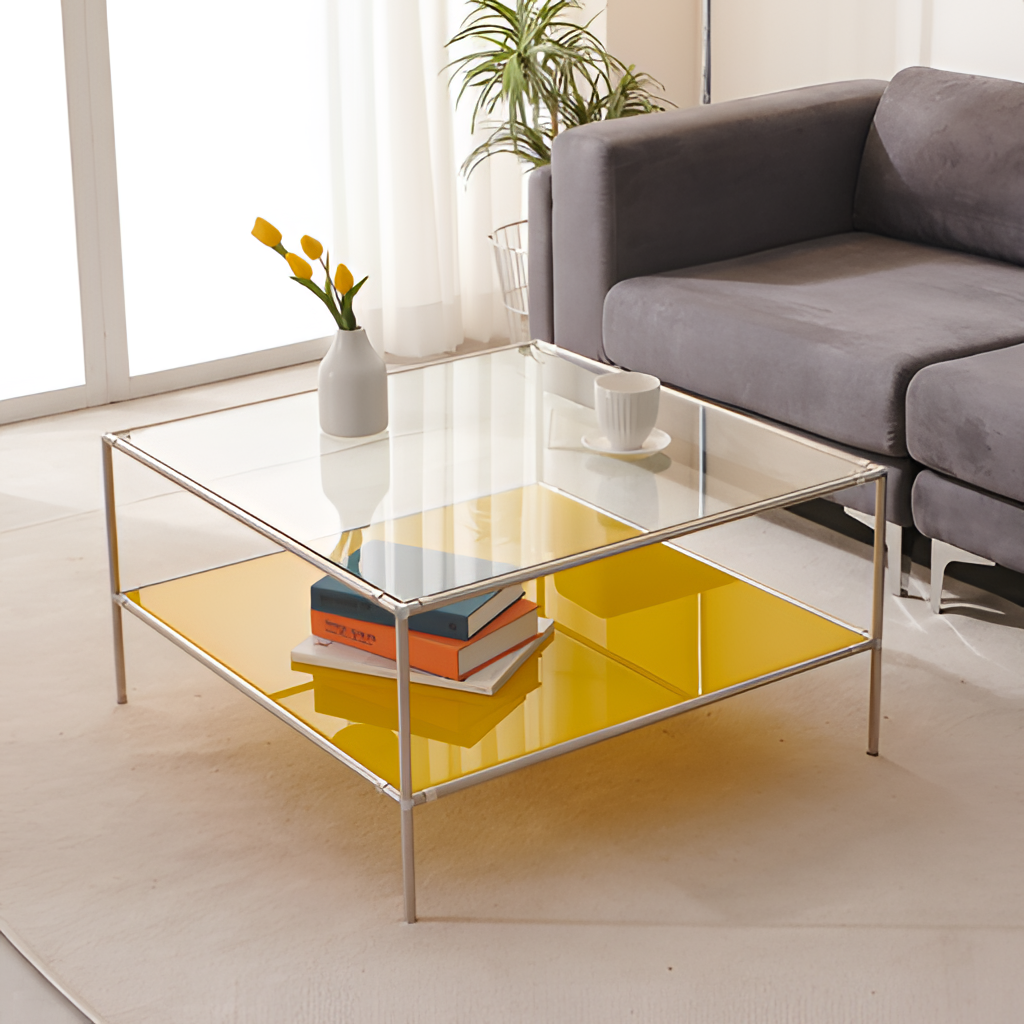
metal coffee table, living room, white curtain wallpaper, with solid pattern, tile flooring, with large square pattern, modern